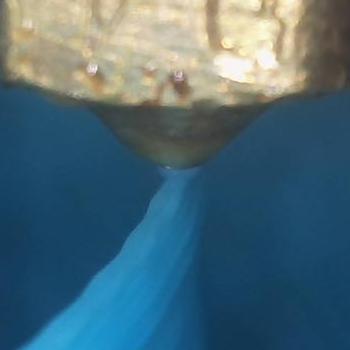
Flow rate: 141%